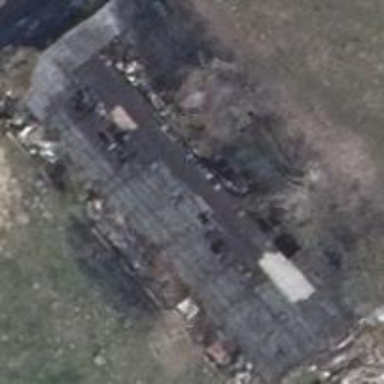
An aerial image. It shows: Farm auxiliary building.